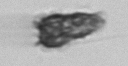
Label: Syracosphaera_pulchra